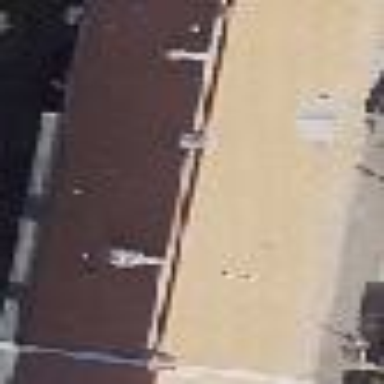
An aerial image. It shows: Gabled roof apartments building.